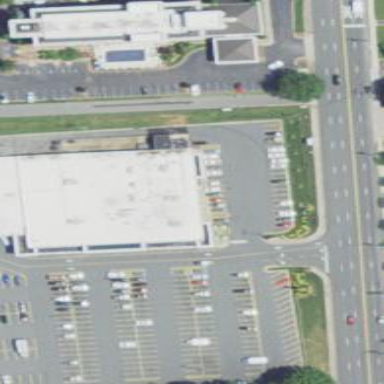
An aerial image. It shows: Retail building.